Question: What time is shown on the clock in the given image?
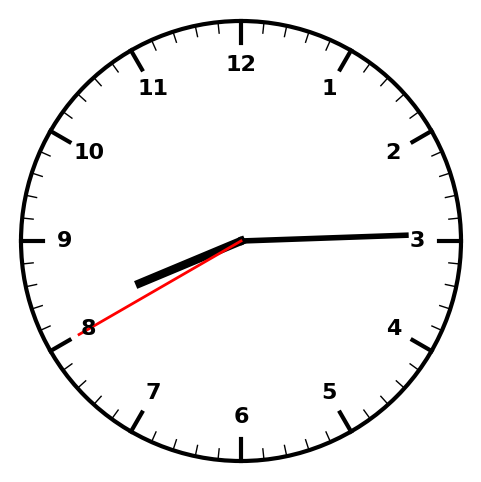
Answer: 08:14:40